Field crop: maize
Growth stage: 2
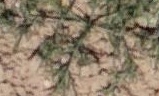
Species: salsola